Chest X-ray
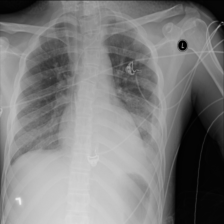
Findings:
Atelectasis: negative
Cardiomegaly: negative
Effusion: negative
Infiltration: negative
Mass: negative
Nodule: negative
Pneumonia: negative
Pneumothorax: negative
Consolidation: negative
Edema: negative
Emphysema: negative
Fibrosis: negative
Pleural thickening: negative
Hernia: negative